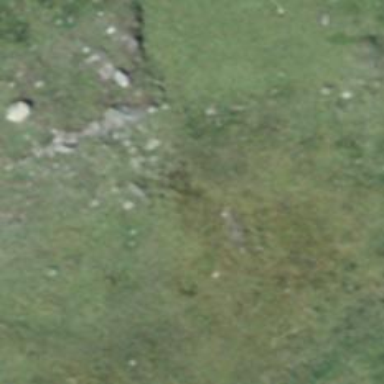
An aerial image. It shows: Grassy surface.